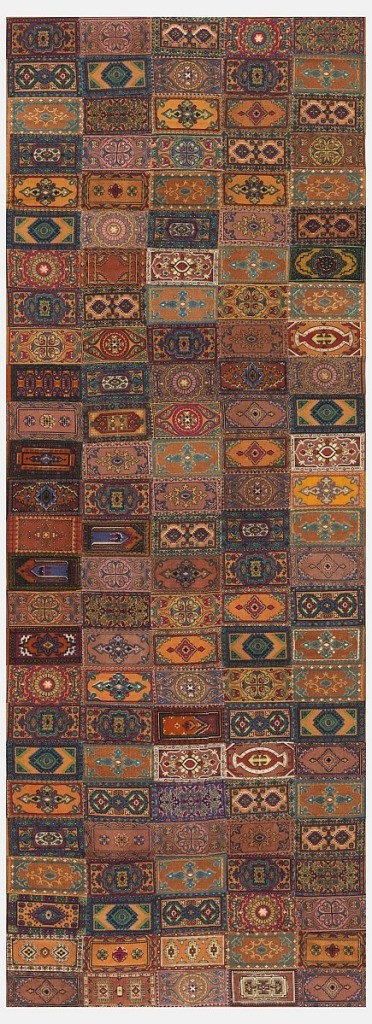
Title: Patchwork panel
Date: ca. 1910
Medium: cotton Technique: roller printed on supplementary weft pile (velveteen), stitching
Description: Patchwork panel made of 130 rectangles printed to look like Persian carpets. At least twenty-nine different pattern are present and several have different colorways. On each rectangle, printed on the back is: "Factory No. 649, 1st District N.Y.," or "Factory No. 33, 2nd District N.Y."